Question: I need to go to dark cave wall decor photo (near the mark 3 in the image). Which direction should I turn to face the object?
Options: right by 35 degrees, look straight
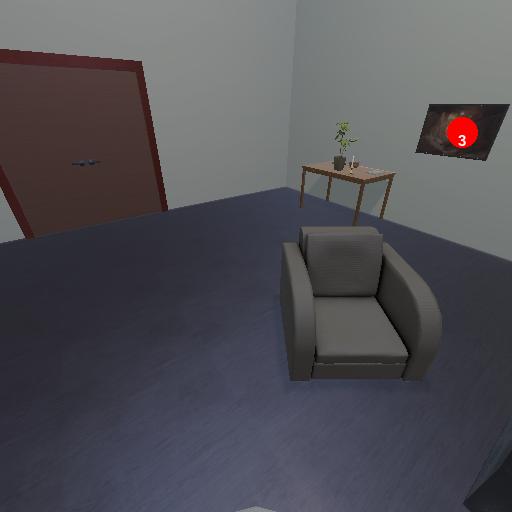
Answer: right by 35 degrees